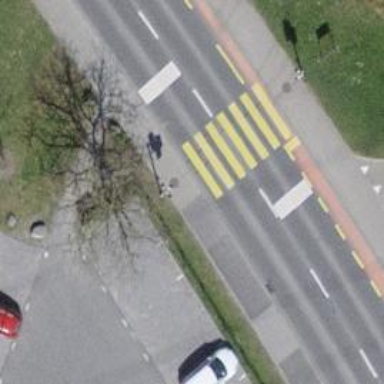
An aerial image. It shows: Crossing with zebra markings controlled by traffic signals.